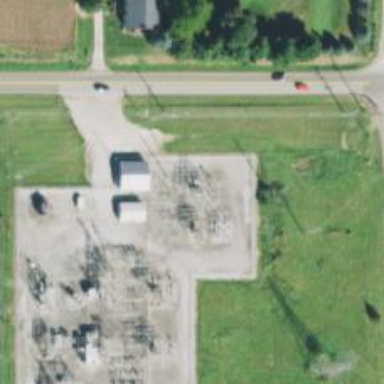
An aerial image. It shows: Switch used for power control.